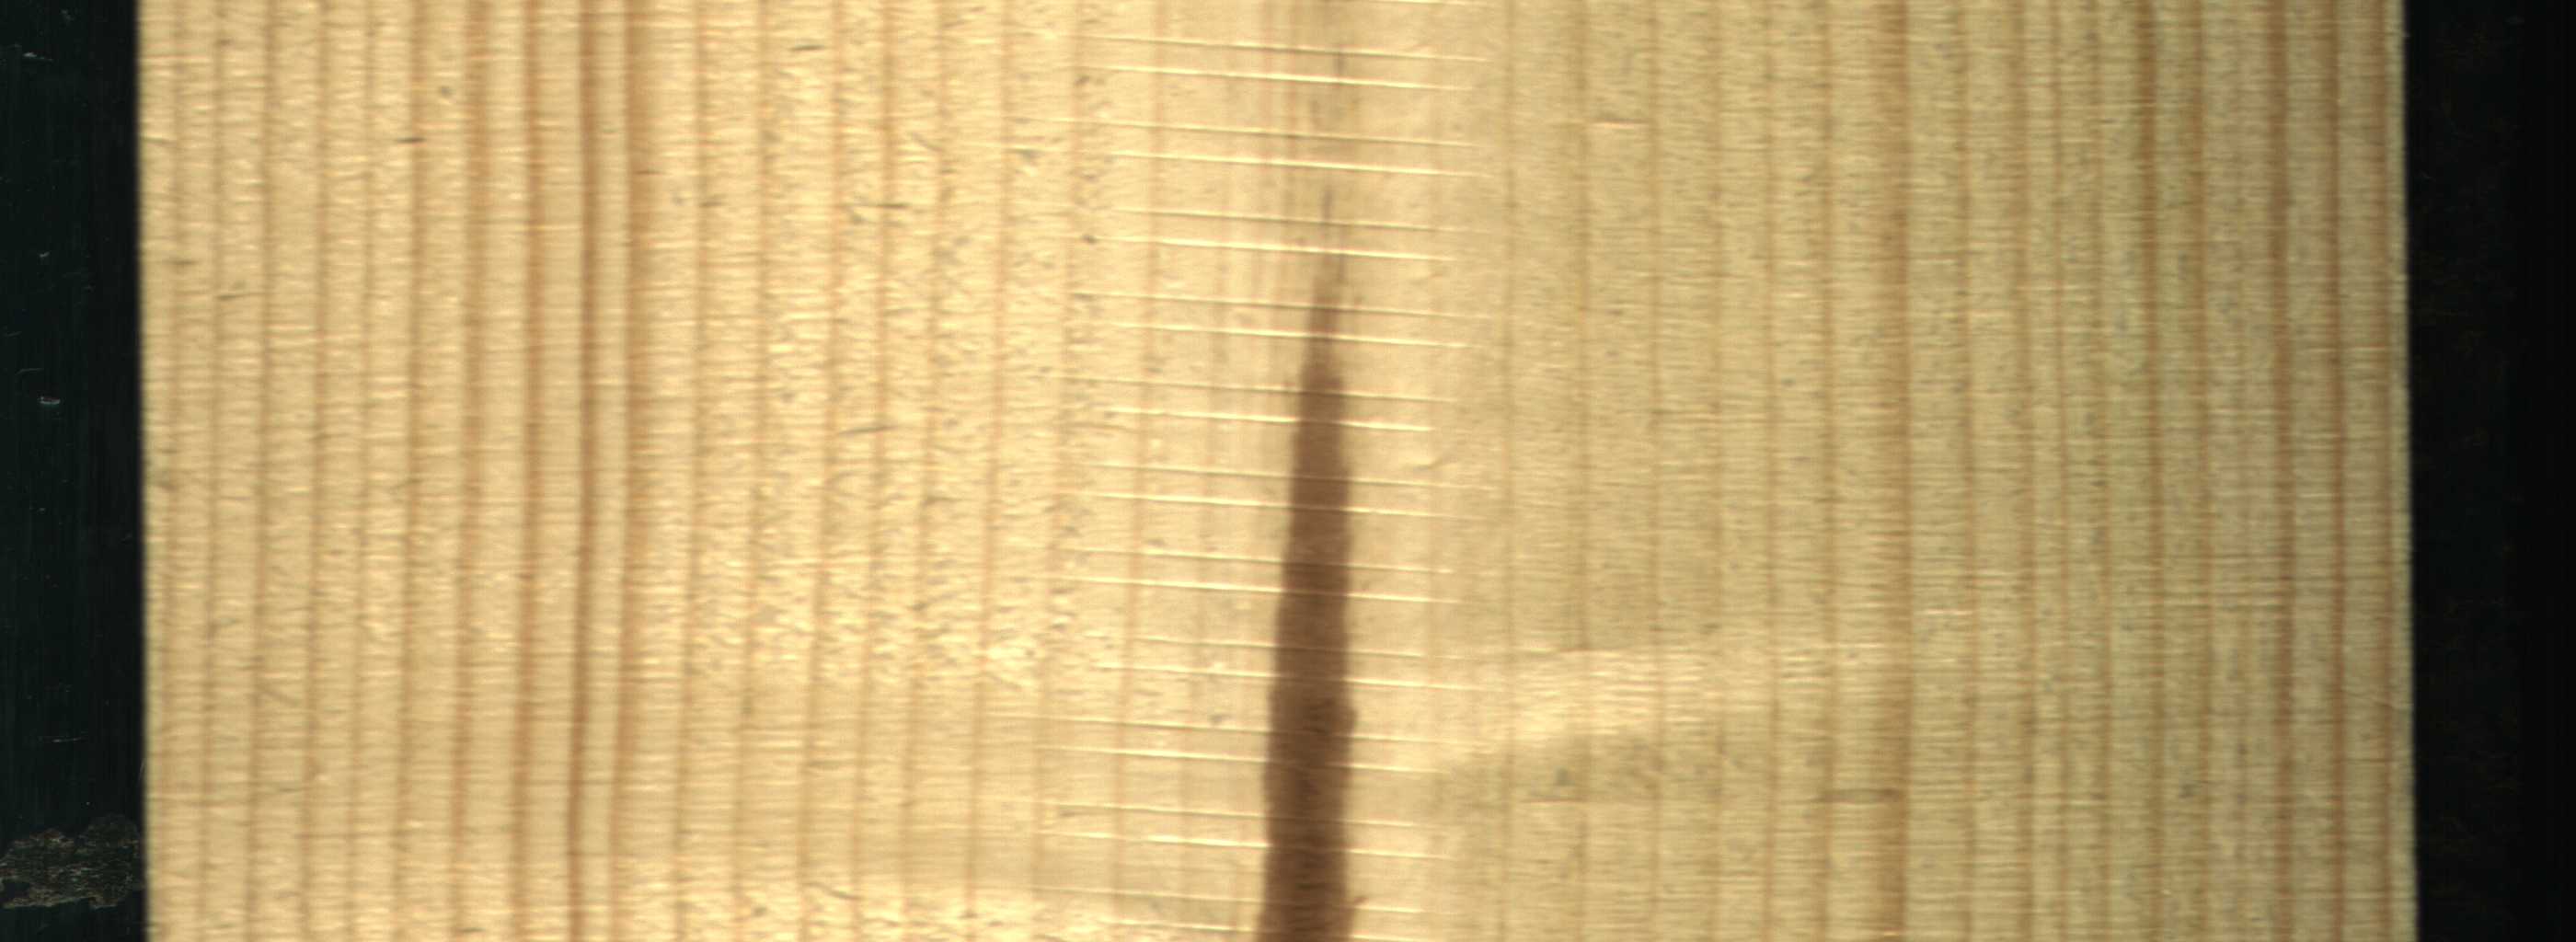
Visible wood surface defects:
Marrow